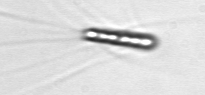
Label: Chaetoceros_subtilis